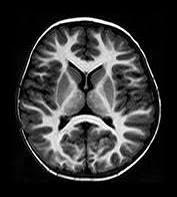
Label: notumor